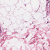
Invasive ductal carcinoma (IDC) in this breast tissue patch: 0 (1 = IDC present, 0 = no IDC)